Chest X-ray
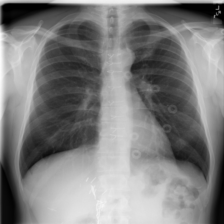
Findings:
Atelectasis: negative
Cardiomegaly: negative
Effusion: negative
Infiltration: negative
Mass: negative
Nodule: negative
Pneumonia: negative
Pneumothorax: negative
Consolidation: negative
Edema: negative
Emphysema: negative
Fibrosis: negative
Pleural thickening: negative
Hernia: negative